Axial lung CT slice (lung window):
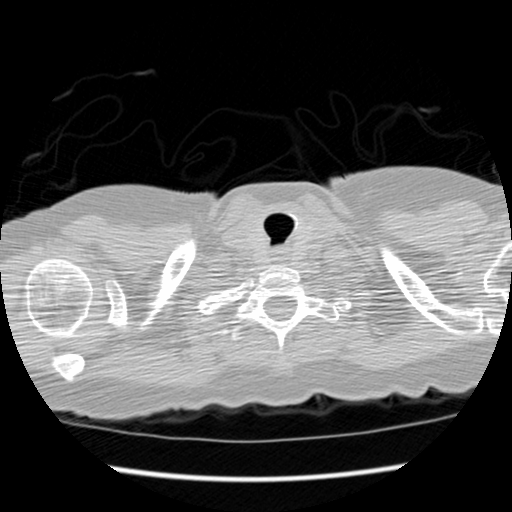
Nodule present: no